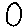
Label: circle